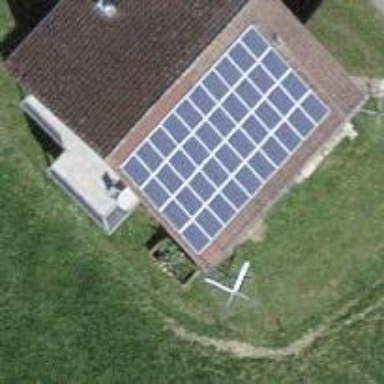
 consisting of solar photovoltaic panels."